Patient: sex M, age 35
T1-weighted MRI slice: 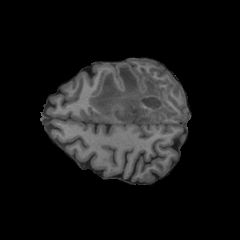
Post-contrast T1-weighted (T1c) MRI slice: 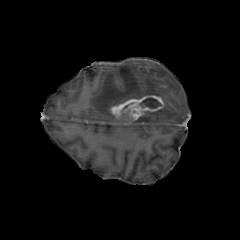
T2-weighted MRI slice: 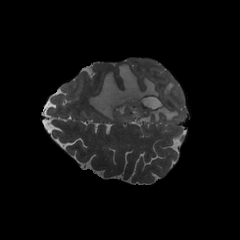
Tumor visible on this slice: yes
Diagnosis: Glioblastoma, IDH-wildtype
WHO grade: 4